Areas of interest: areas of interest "Park and greenspace"
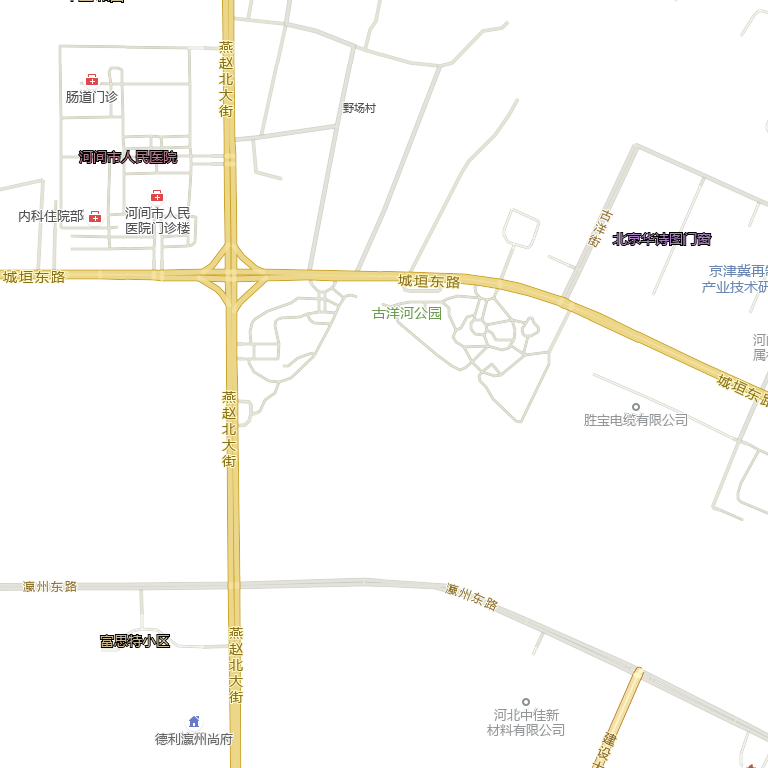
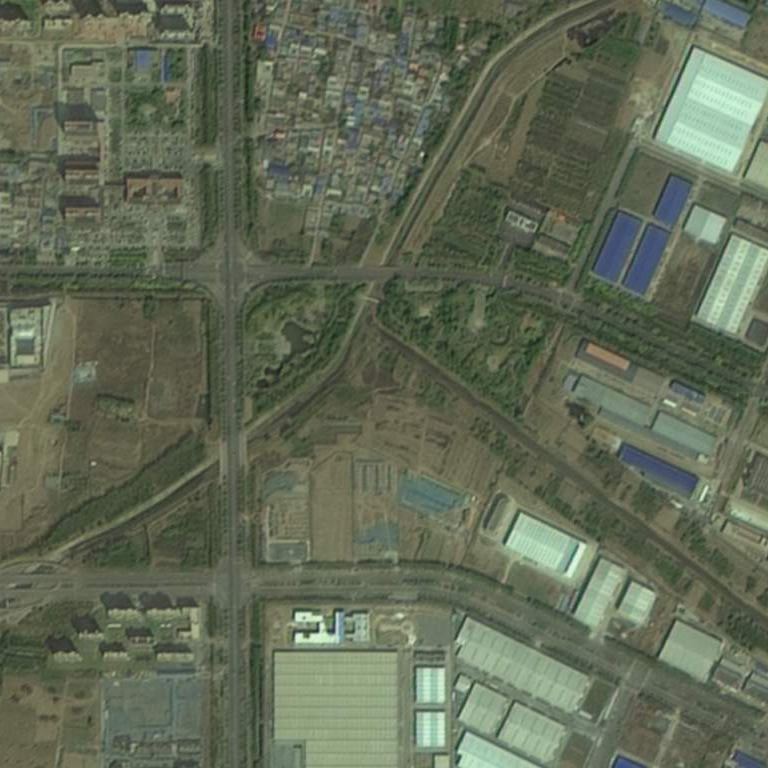